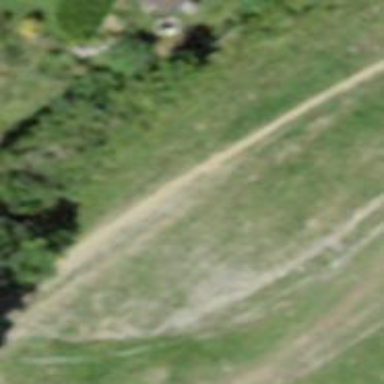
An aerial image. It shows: Excellent dirt path trail.